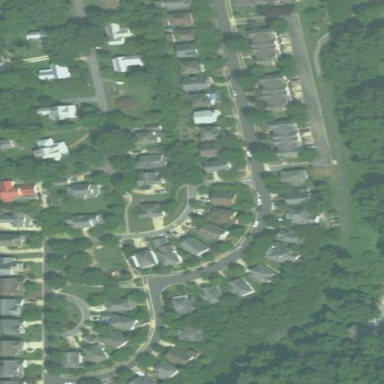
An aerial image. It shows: Residential area within neighborhood.